Interaction volume radius: 10 \u00c5
Interaction volume height: 30 \u00c5
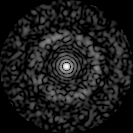
Disorder parameter: 0.8323